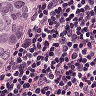
Metastatic tissue present: yes